高三 · 代数
(12 分) 设计程序框图求 $1 \times 2 \times \mathrm{L} \times n<10000$, 使成立的最大正整数 $n$.

(1) 画出程序框图;

(2) 计算最大正整数 $n$ 的值.
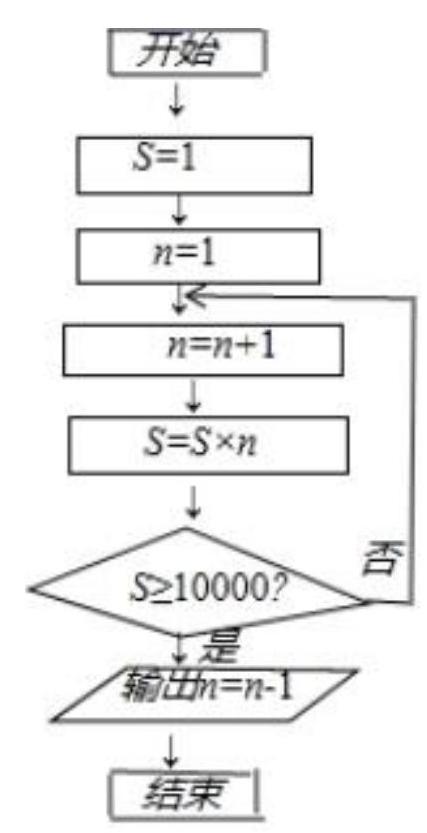
答案: (1) 程序框图见解析；（2）7.
解析: (1) 画出满足条件的程序框图如下,(2) 根据程序框图计算 $1 	imes 2 	imes 3 	imes 4 	imes 5 	imes 6=720<10000$,$1 	imes 2 	imes 3 	imes 4 	imes 5 	imes 6 	imes 7=5040<10000$$1 	imes 2 	imes 3 	imes 4 	imes 5 	imes 6 	imes 7 	imes 8=40320 \geq 10000$所以不等式成立的最大正整数 $n=7$.